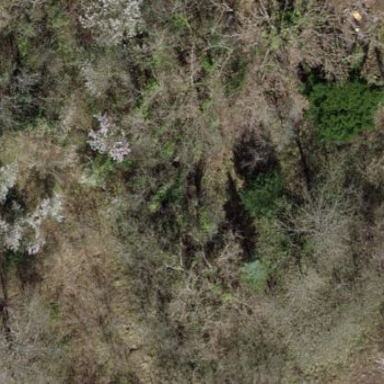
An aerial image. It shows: Deciduous forest dominated by broadleaved trees.